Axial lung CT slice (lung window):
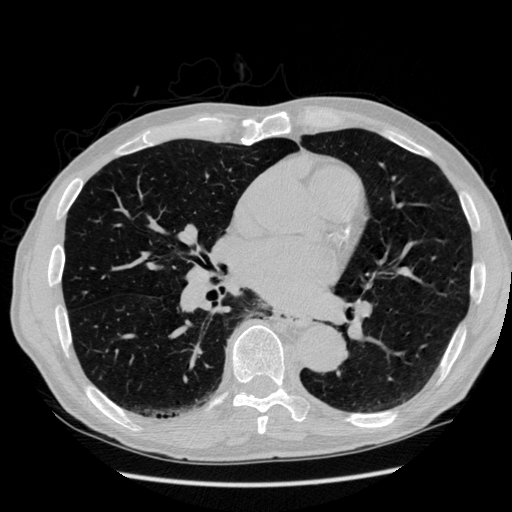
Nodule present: no